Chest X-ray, PA view. Patient: 44 years old, sex M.
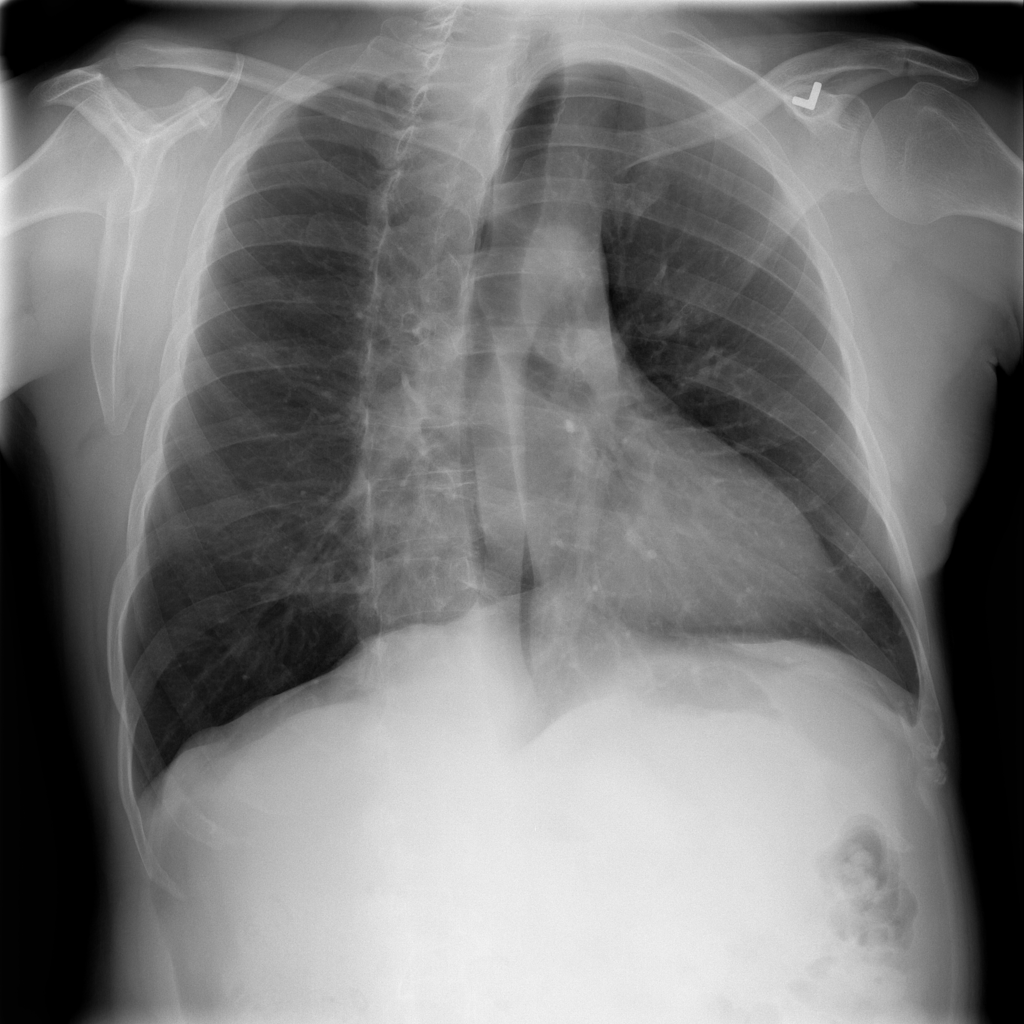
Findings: Infiltration